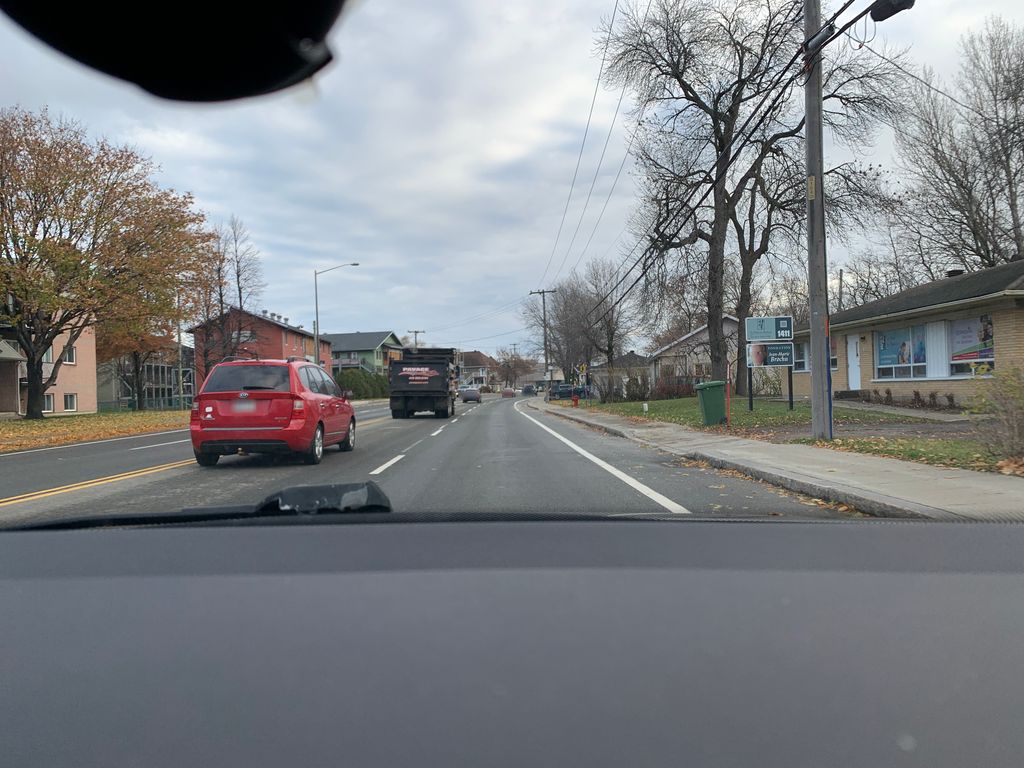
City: quebec_city